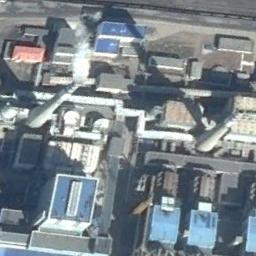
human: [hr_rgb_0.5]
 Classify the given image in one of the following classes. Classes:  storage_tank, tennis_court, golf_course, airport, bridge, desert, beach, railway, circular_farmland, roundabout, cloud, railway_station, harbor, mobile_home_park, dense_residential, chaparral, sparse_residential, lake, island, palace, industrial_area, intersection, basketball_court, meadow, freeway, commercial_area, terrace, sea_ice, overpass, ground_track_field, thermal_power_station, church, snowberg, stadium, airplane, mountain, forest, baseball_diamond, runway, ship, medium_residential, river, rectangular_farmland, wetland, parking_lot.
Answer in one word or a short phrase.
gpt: thermal_power_station